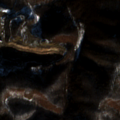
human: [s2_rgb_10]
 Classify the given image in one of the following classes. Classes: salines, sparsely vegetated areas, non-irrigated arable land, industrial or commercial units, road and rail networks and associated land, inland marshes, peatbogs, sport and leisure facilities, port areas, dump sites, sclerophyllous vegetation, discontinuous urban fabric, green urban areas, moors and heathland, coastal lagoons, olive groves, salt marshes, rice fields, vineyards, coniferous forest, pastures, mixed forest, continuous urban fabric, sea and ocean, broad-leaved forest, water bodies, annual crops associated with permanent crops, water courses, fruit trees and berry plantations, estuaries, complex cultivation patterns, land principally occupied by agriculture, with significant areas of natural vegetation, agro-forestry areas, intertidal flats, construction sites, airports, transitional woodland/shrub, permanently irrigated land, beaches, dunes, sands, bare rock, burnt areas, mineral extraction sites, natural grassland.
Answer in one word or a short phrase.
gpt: mineral extraction sites, broad-leaved forest